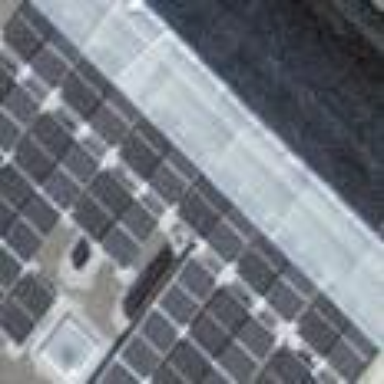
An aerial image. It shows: Solar power generator using photovoltaic method with solar photovoltaic panel types.